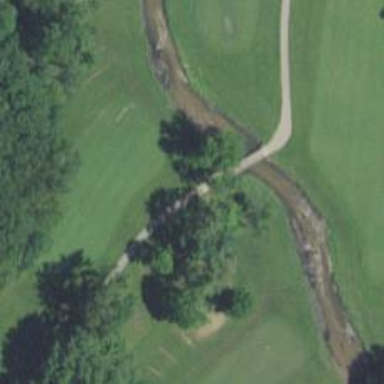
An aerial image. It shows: Path for both road and golf.